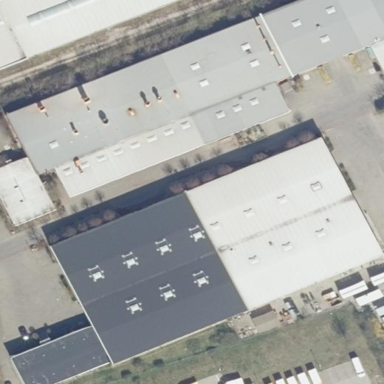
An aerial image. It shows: Commercial building.